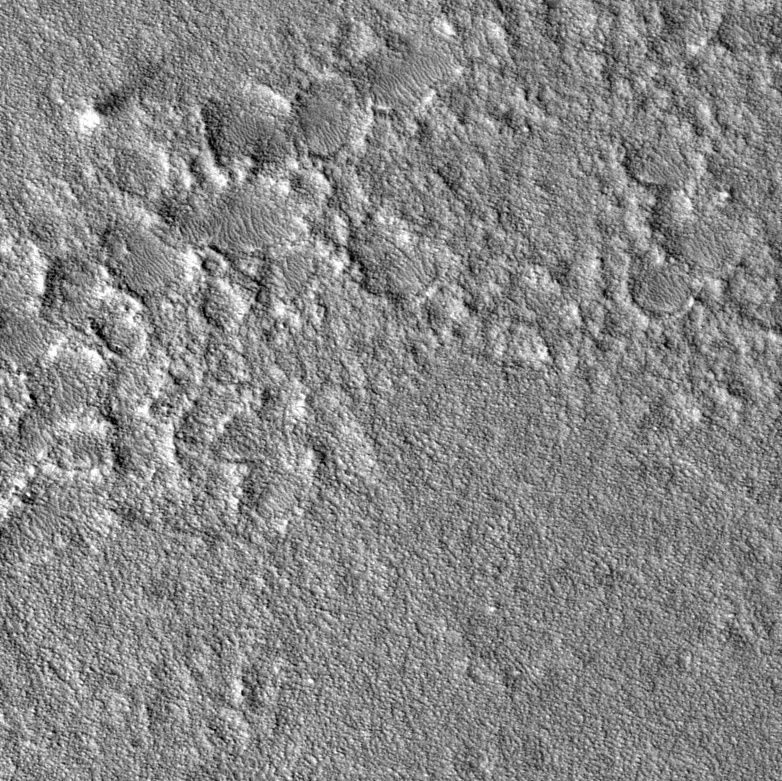
Label: dustdevil